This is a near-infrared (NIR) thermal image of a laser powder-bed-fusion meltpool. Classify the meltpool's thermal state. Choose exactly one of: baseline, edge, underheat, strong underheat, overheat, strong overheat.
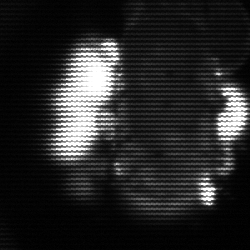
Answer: strong underheat